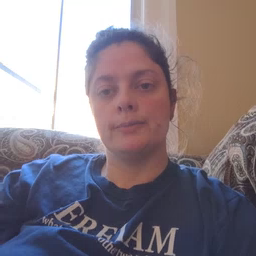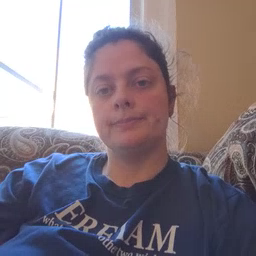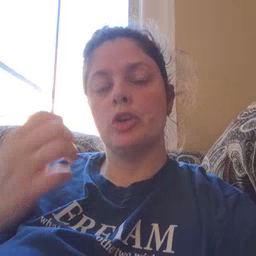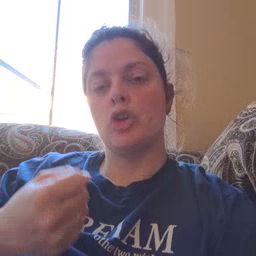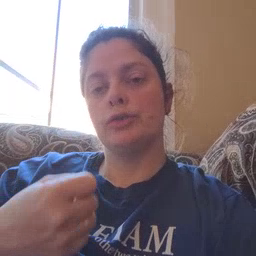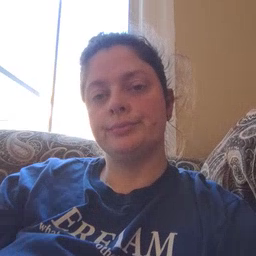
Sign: car